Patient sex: M
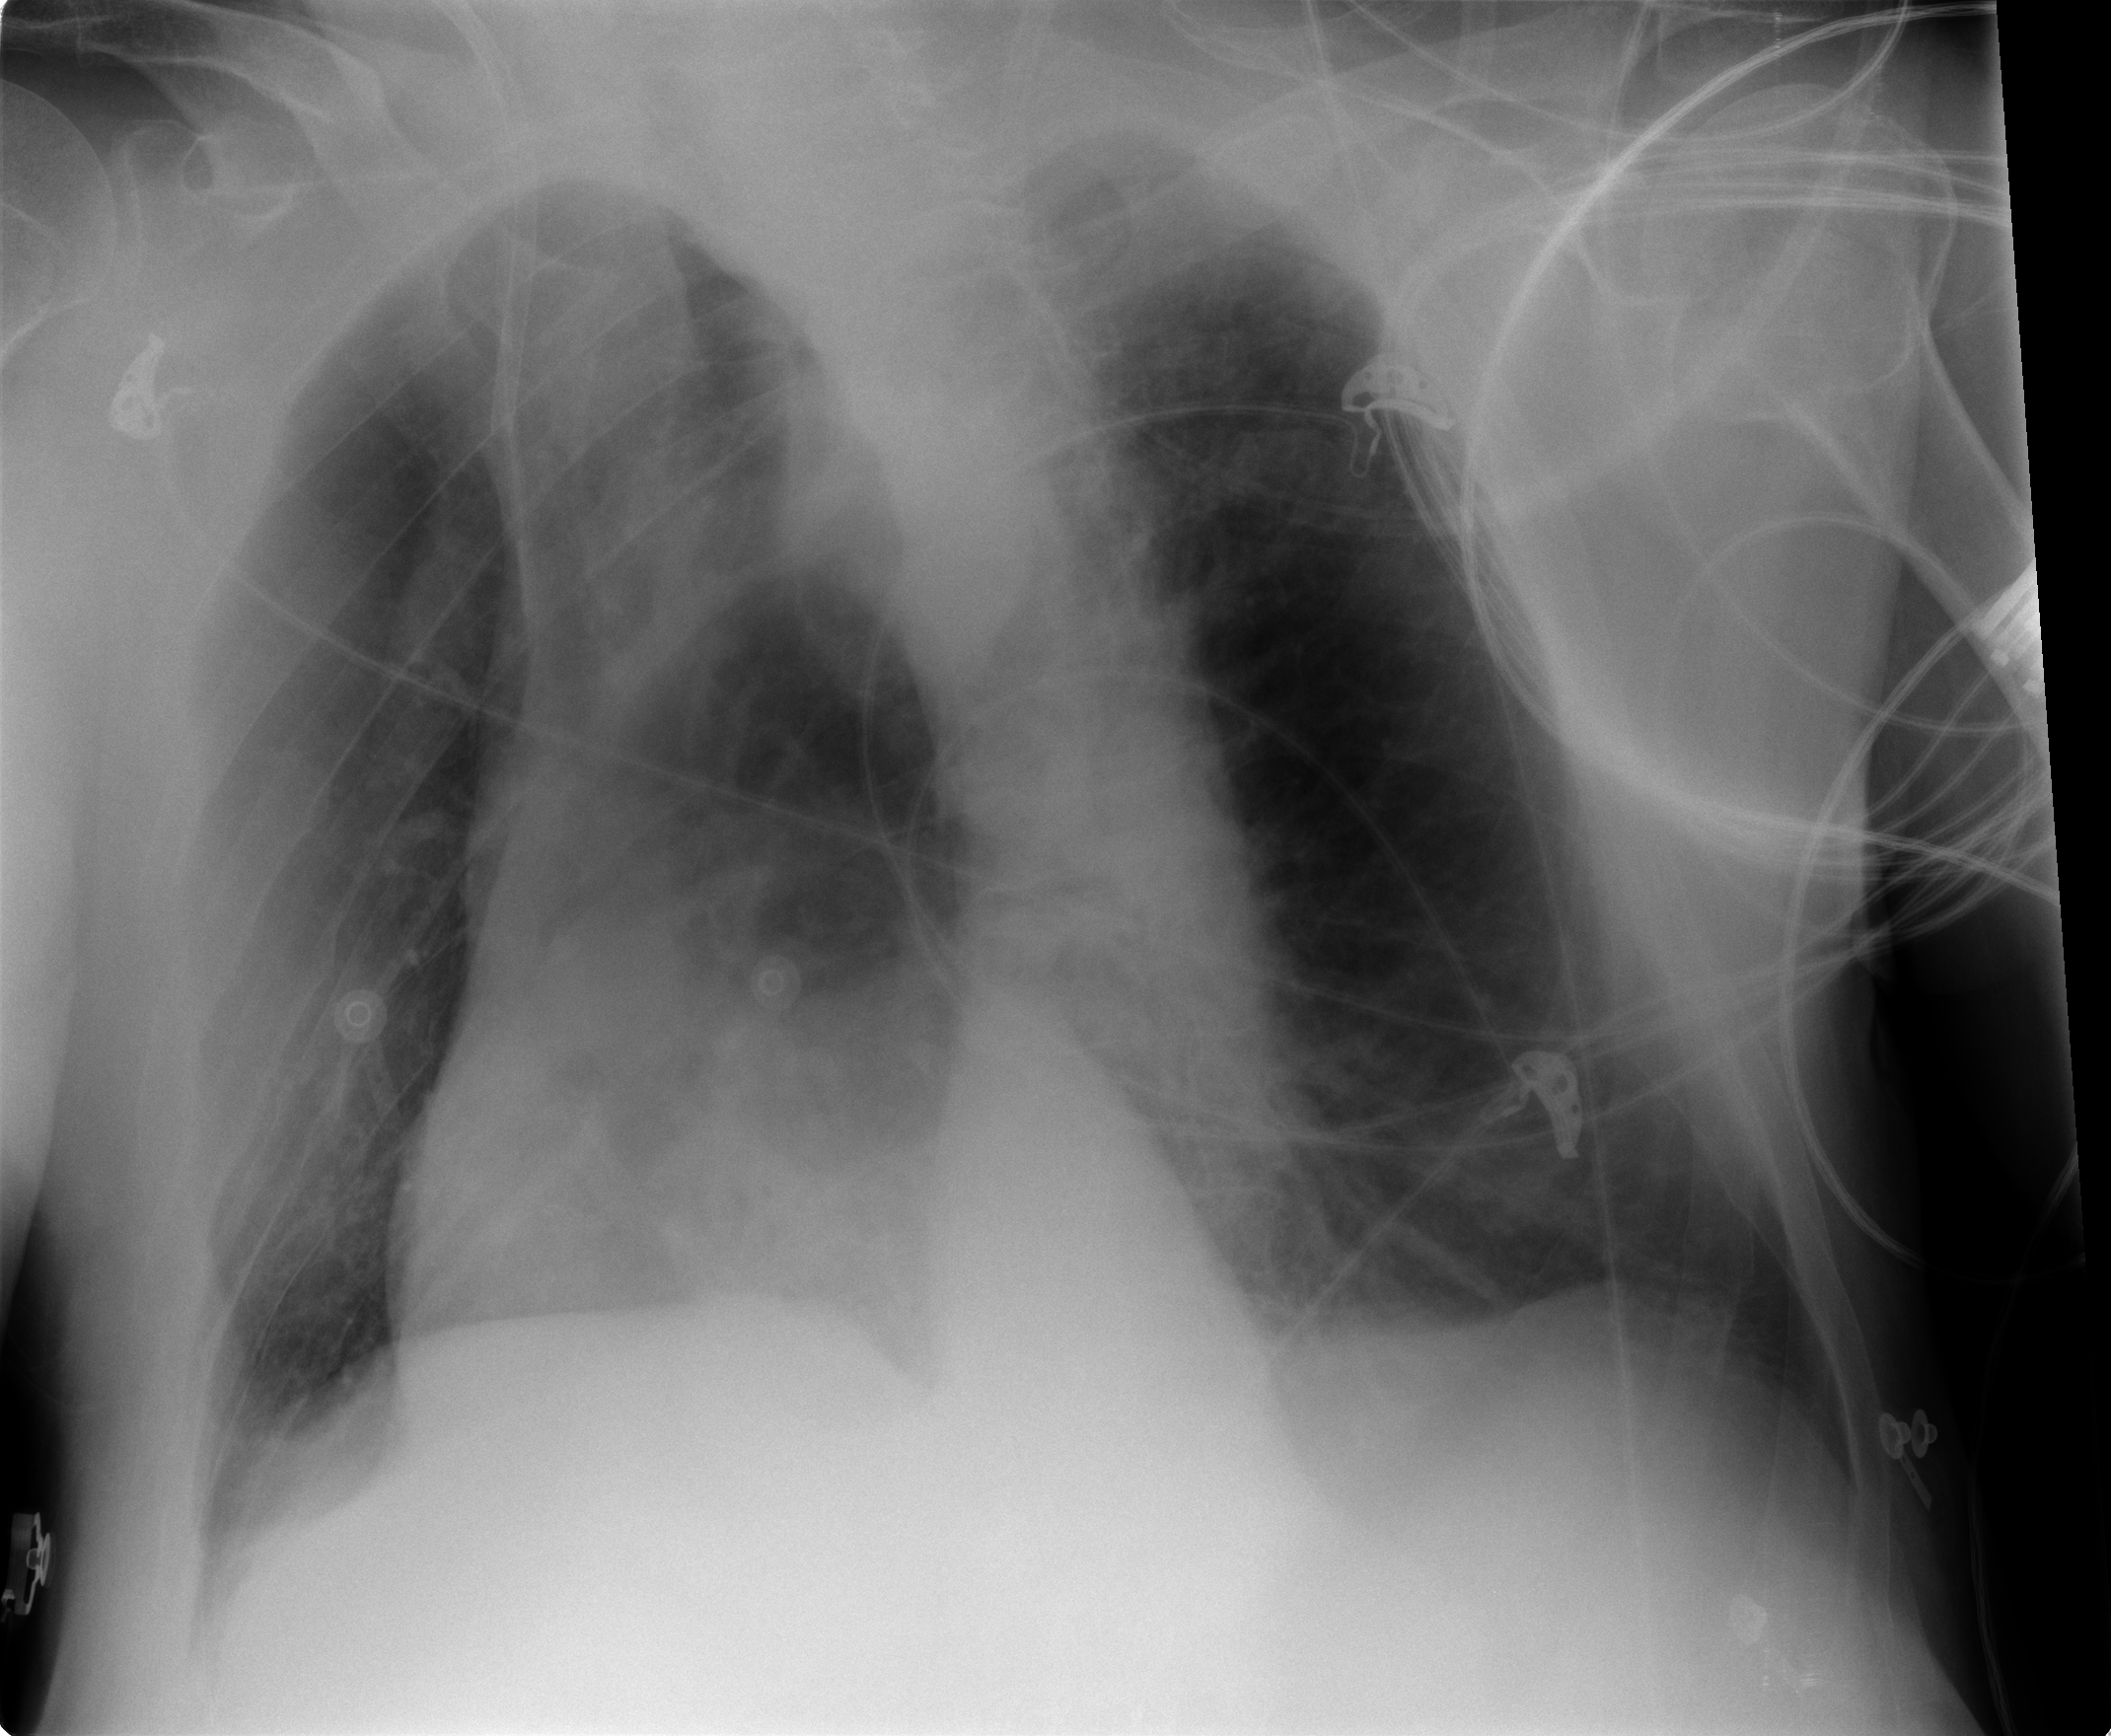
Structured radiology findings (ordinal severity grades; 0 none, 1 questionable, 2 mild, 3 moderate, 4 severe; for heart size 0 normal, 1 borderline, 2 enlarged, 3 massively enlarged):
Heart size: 0
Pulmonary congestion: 0
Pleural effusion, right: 1
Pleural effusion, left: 0
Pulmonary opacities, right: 0
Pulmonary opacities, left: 0
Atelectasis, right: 2
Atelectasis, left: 0